高三 · 度量几何学
如图, $\mathrm{AB}$ 是半圆 $\mathrm{O}$ 的直径, $\mathrm{C}, \mathrm{D}$ 是半圆上的两点, 半圆 $\mathrm{O}$ 的切线 $\mathrm{PC}$ 交 $\mathrm{AB}$ 的延长线于点 $\mathrm{P}$, $\angle \mathrm{PCB}=25^{\circ}$, 则 $\angle \mathrm{ADC}$ 为 $($ )

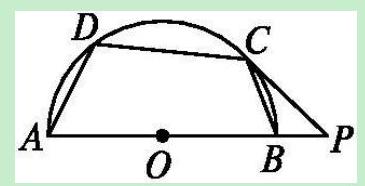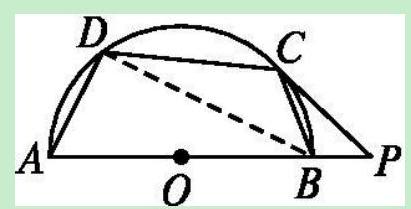
A. $105^{\circ}$
B. $115^{\circ}$
C. $120^{\circ}$
D. $125^{\circ}$
答案: B
解析:  $\because \mathrm{PC}$ 与 $\odot \mathrm{O}$ 相切, $	herefore \angle \mathrm{BDC}=\angle \mathrm{BCP}=25^{\circ}$. 又 $\because \mathrm{AB}$ 是直径,$	herefore \angle \mathrm{ADB}=90^{\circ} 	herefore \angle \mathrm{ADC}=\angle \mathrm{ADB}+\angle \mathrm{BDC}=90^{\circ}+25^{\circ}=115^{\circ}$.分析: 本题主要考查了弦切角的性质, 解决问题的关键是根据弦切角的性质结合所给条件分析计算即可